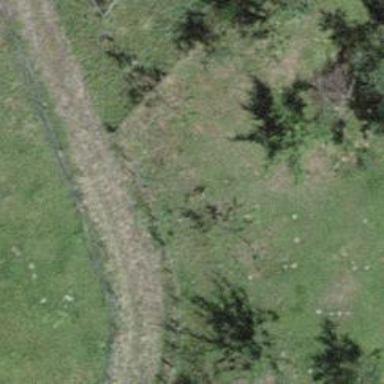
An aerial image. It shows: Grass track with grade5 tracktype.